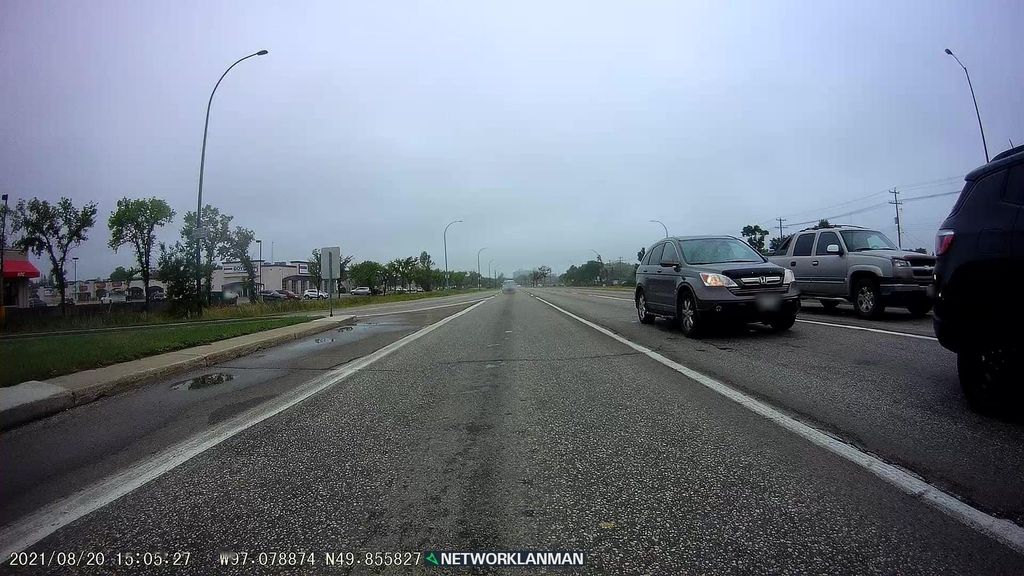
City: winnipeg